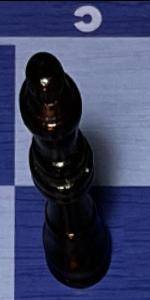
Label: Queen_Black